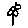
Label: flower